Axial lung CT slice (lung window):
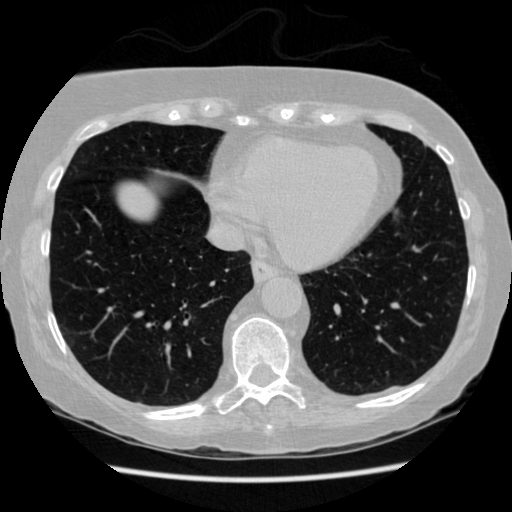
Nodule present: no